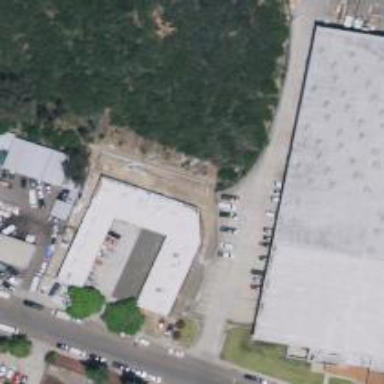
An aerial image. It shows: Industrial building.